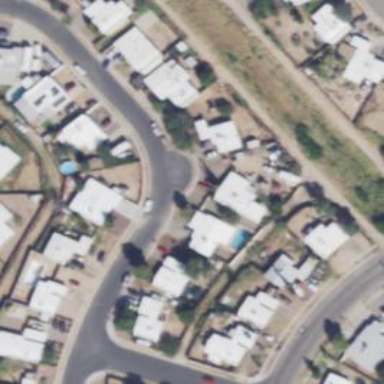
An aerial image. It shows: Alleyway designated as service road.